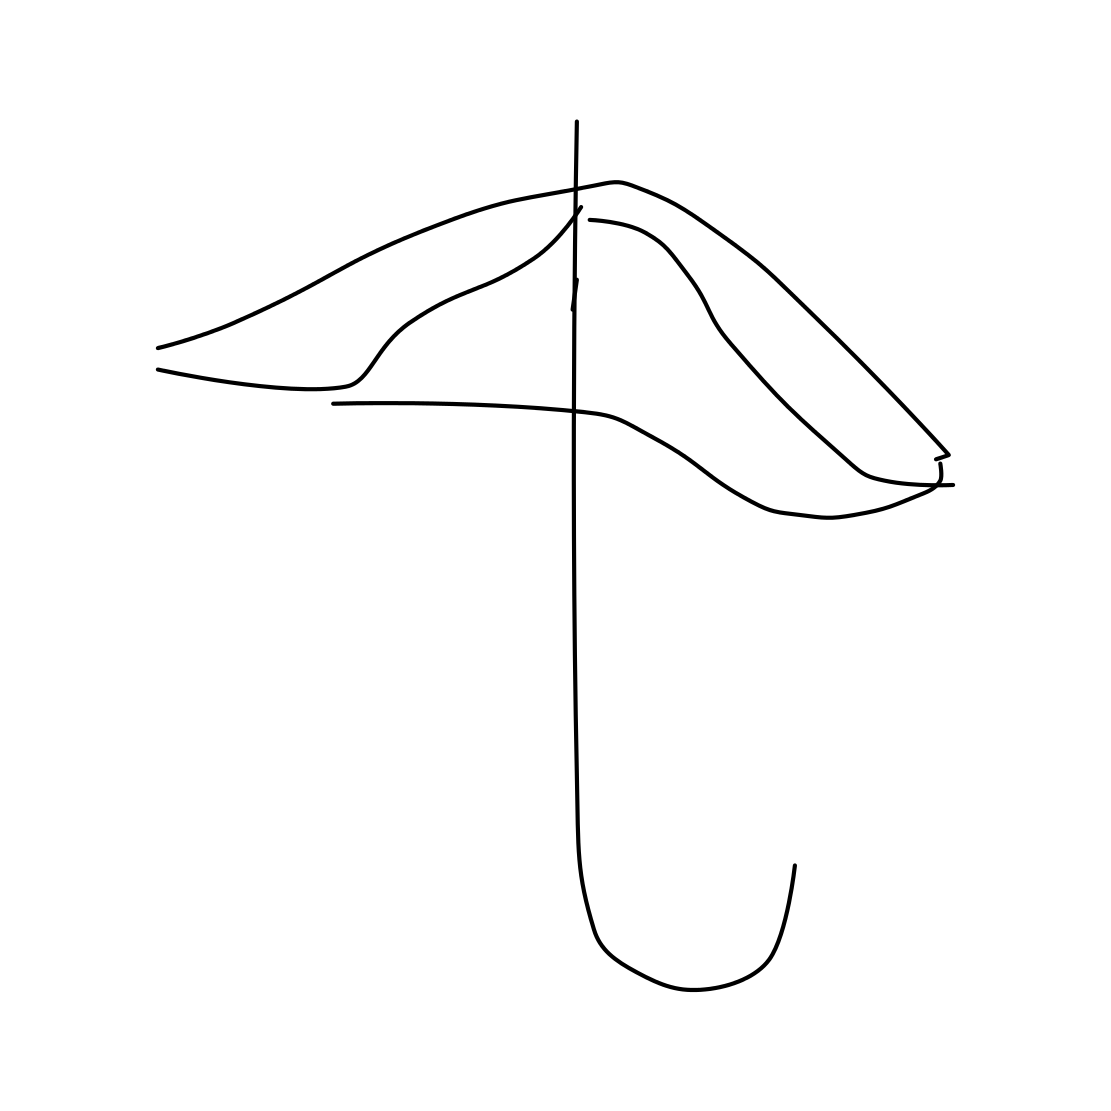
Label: umbrella